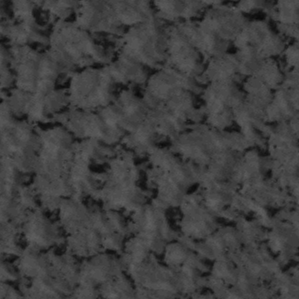
Label: frost